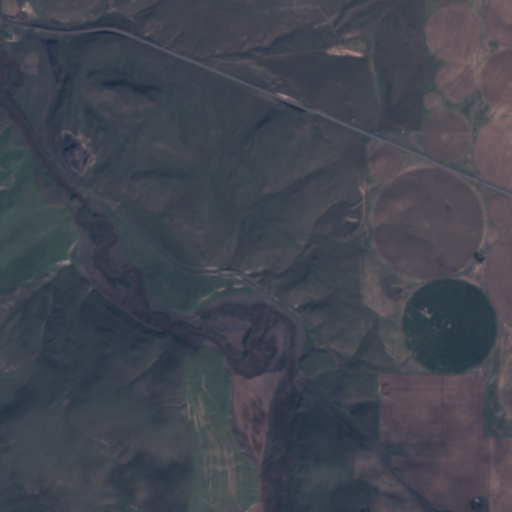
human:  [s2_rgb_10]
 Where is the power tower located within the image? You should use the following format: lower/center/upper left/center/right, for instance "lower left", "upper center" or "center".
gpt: The power tower is located in the upper left of the image.
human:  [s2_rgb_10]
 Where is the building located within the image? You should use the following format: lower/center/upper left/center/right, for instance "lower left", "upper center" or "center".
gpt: The building is located in the right of the image.
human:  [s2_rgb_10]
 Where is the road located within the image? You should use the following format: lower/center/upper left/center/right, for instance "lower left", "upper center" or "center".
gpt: There is no road in the image.